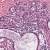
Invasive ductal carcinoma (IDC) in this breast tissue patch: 0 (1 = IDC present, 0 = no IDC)